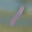
Label: 1